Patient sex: M
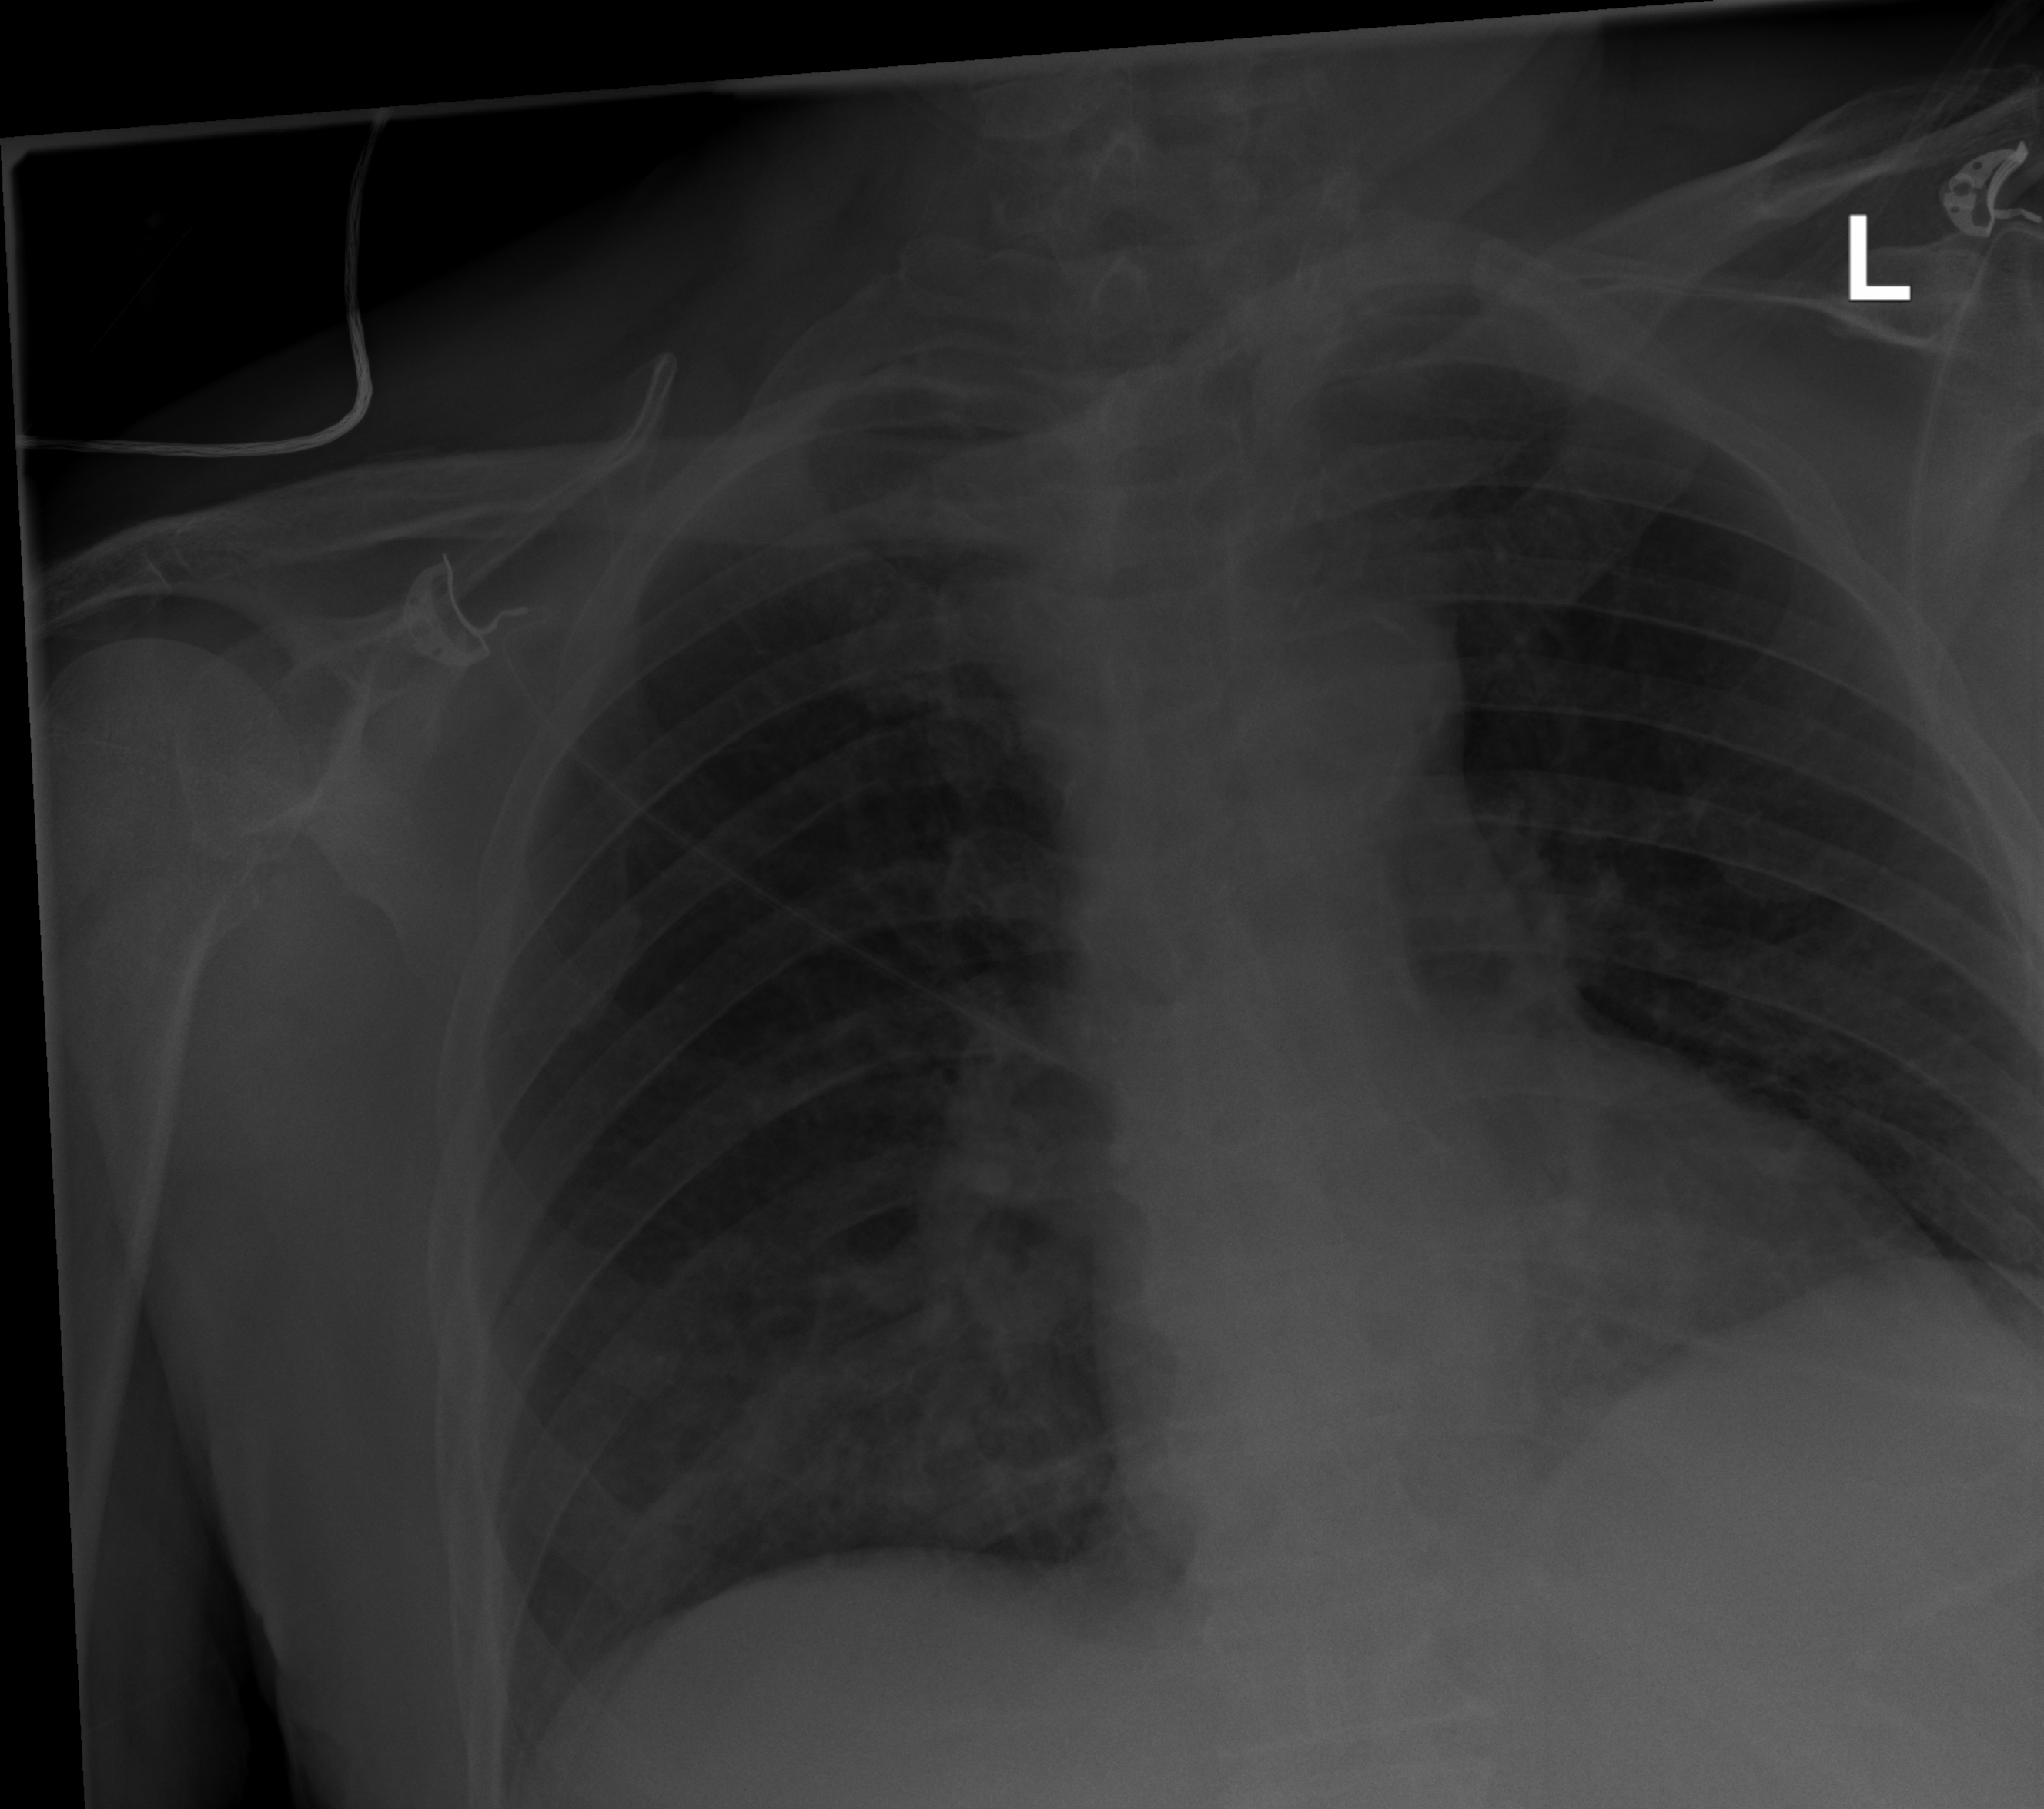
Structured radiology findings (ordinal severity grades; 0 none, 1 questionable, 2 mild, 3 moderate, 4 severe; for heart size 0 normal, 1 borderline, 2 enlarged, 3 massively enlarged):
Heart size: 1
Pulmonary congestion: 0
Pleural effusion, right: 0
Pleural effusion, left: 0
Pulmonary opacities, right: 2
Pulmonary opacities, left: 0
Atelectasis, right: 2
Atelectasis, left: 0